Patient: sex M, age 75
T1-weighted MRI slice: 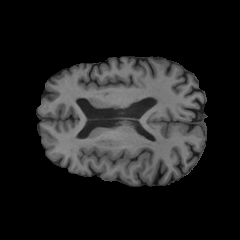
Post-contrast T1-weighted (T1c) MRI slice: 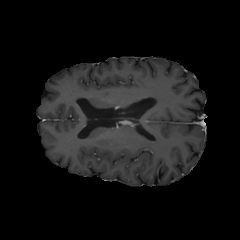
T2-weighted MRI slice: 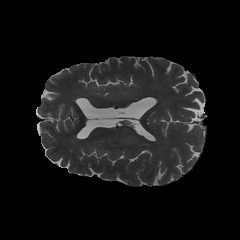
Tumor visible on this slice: yes
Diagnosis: Glioblastoma, IDH-wildtype
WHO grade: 4